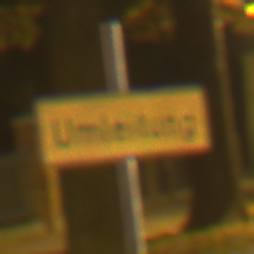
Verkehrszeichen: Umleitungsankuendigung
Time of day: Night
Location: Outdoor (Urban)
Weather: Clear
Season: NotSpecified
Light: Artificial